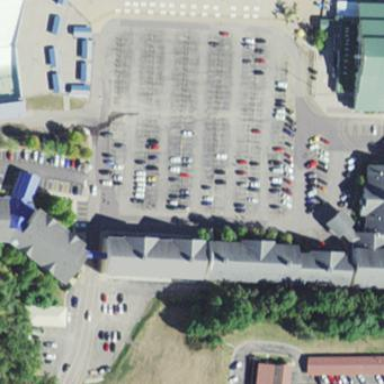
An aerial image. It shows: Hotel building.